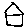
Label: house